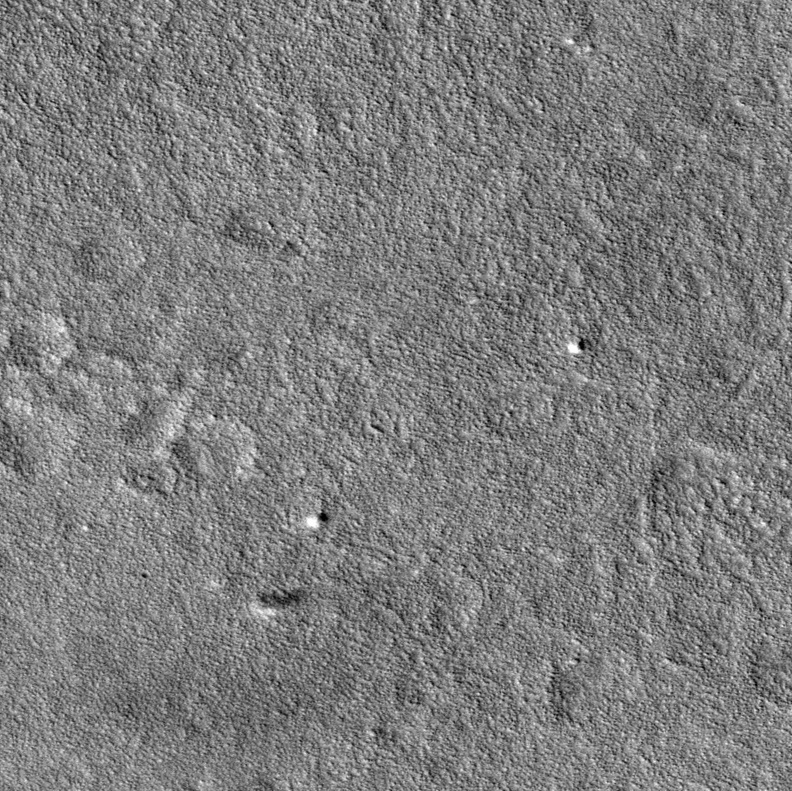
Label: dustdevil